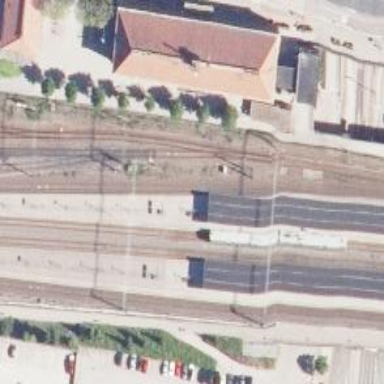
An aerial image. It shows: Platform edge at railway station.